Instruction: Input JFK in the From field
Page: home
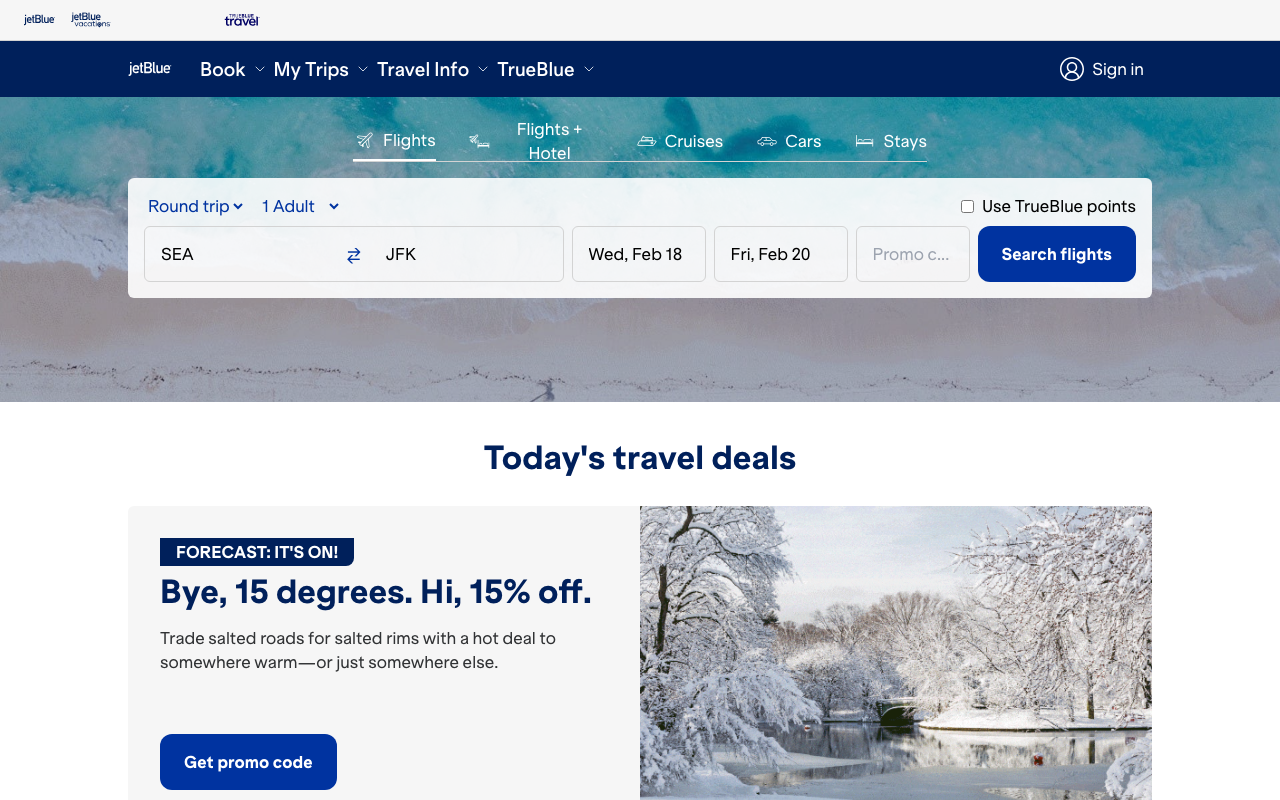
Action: type